Question: I have a gridview with a columns, and inside that columns I have boundfields.
'''
<Columns>
<asp:BoundField headerStyle-Wrap="false" ItemStyle-Wrap="false" HeaderText="A" DataField="A" />
<asp:BoundField headerStyle-Wrap="false" ItemStyle-Wrap="false" HeaderText="B" DataField="B" />
<asp:BoundField headerStyle-Wrap="false" ItemStyle-Wrap="false" HeaderText="C" DataField="C" />
<asp:BoundField headerStyle-Wrap="false" ItemStyle-Wrap="false" HeaderText="D1" DataField="D1" />
<asp:BoundField headerStyle-Wrap="true" ItemStyle-Wrap="false" HeaderText="D2" DataField="D2" />
<asp:BoundField headerStyle-Wrap="true" ItemStyle-Wrap="false" HeaderText="D3" DataField="D3" />
</Columns>
'''
I have a picture that explains what I have, and what I am looking to achieve, here it goes:

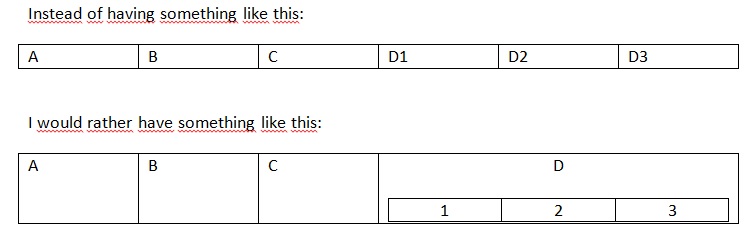
Answer: Just as you have 'ItemTemplate' to keep your design in gridview cell, you also have 'HeaderTemplate' to customise header design. Googling took me to <URL>